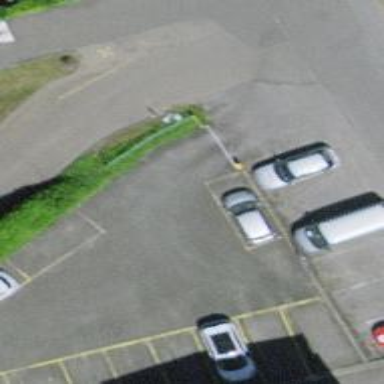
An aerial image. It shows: Lift gate barrier.